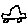
Label: car